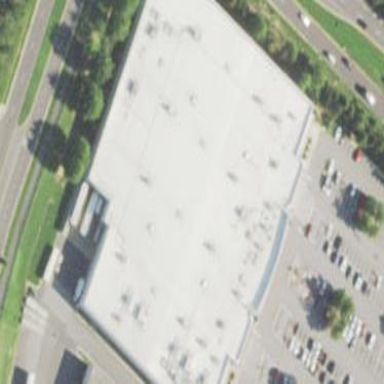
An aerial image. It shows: Retail building that houses department store.